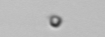
Label: nanoplankton_mix